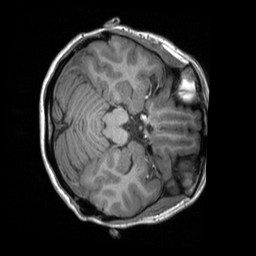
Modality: T1w
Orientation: axial
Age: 26
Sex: female